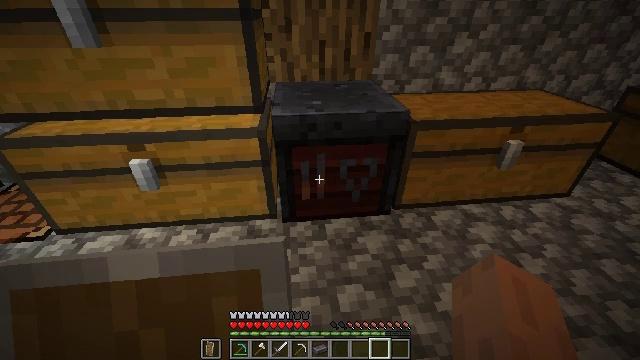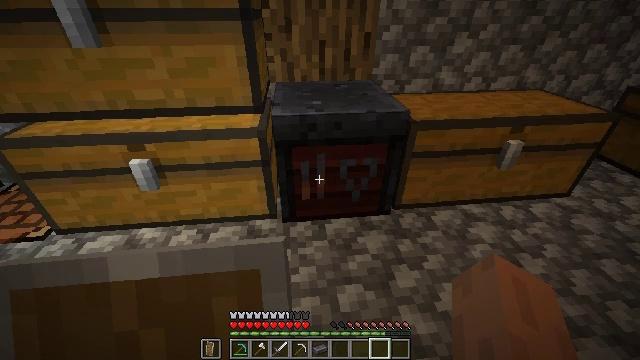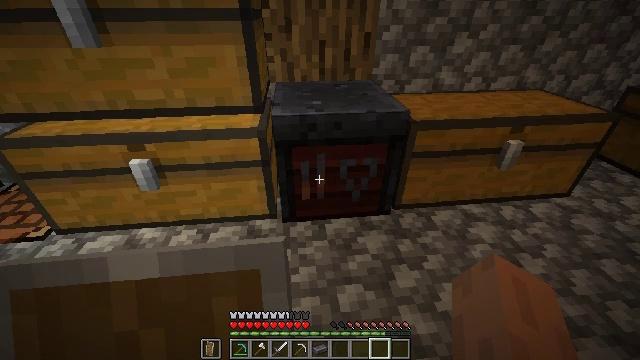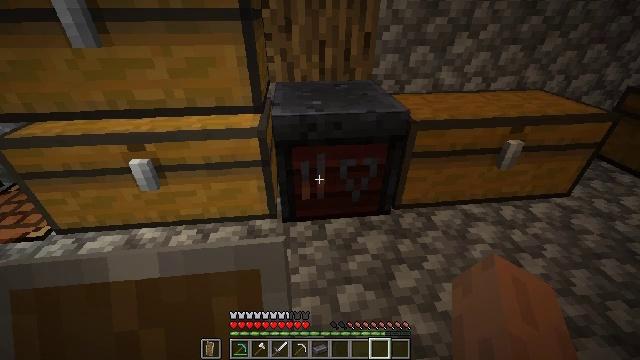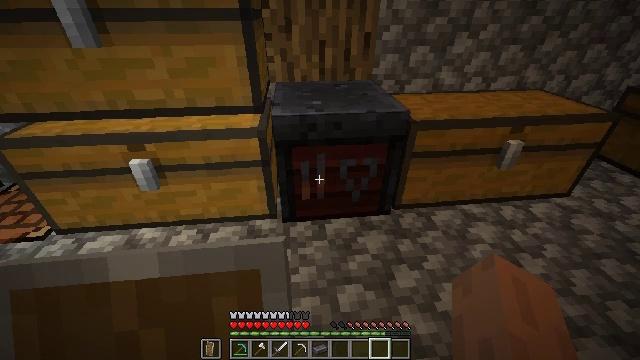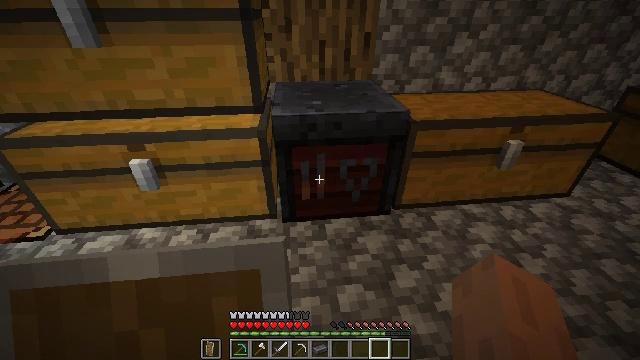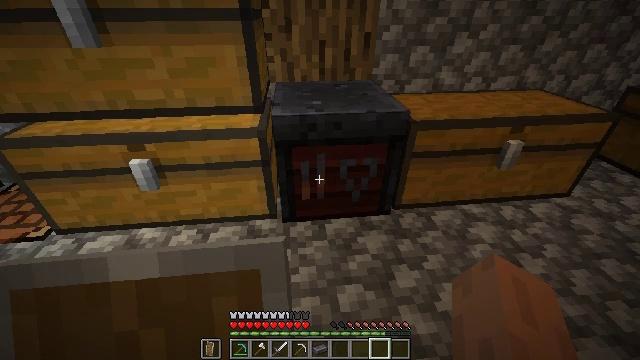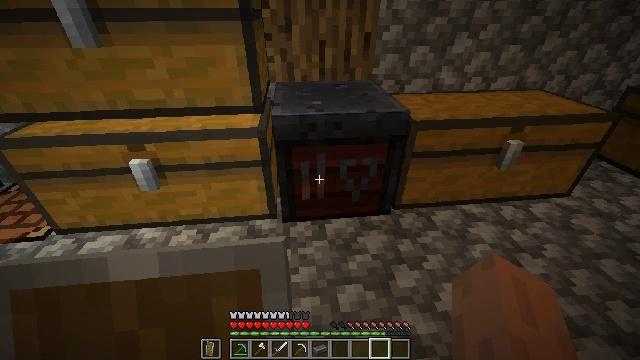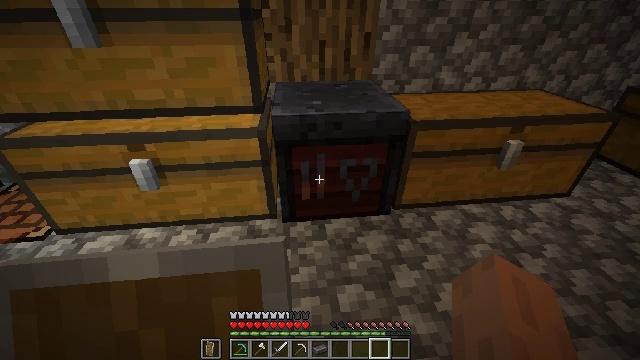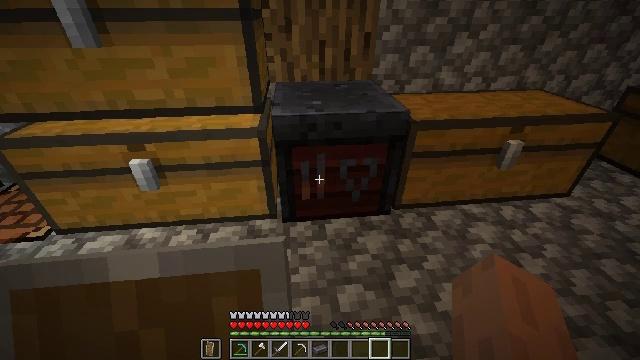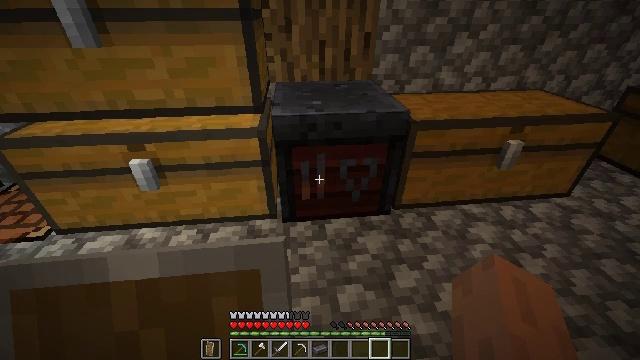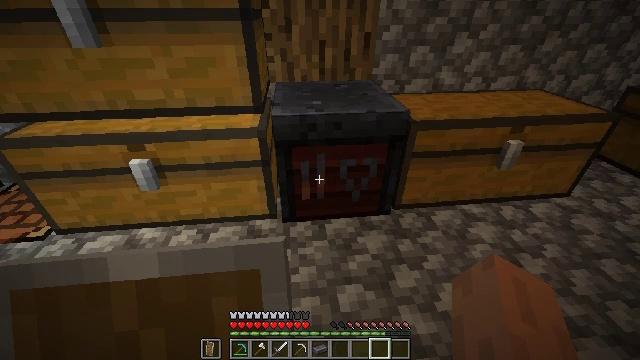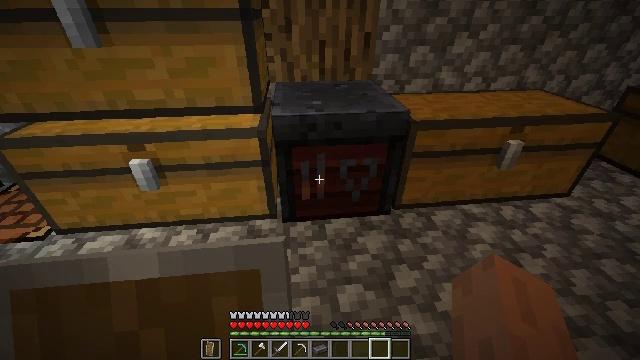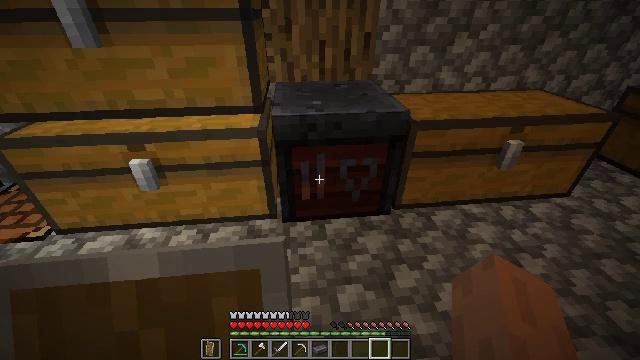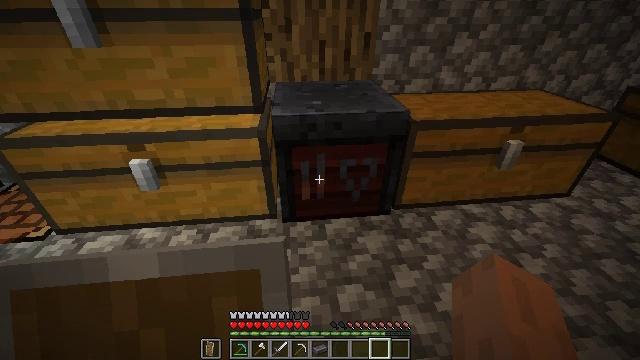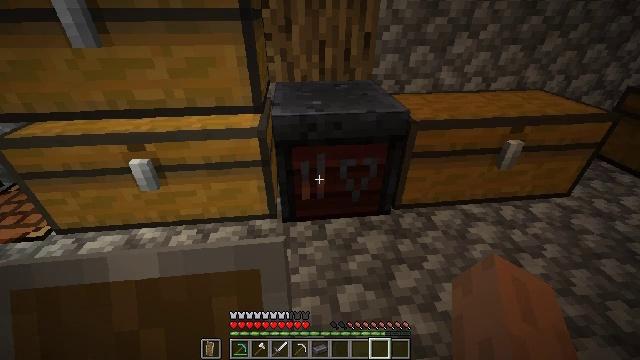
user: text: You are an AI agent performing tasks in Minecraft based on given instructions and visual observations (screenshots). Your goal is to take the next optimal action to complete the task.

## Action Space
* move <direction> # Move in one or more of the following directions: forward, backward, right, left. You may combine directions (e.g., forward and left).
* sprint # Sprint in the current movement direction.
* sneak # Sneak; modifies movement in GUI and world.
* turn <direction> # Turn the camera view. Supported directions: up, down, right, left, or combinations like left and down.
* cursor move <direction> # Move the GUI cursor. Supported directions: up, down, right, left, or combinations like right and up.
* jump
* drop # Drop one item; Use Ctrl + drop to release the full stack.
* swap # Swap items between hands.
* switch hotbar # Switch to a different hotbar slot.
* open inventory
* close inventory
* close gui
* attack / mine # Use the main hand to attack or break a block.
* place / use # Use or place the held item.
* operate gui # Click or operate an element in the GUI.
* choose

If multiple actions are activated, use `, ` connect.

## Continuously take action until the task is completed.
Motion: motion action
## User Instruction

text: craft item netherite pickaxe
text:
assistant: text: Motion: no_op
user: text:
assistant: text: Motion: no_op
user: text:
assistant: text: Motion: no_op
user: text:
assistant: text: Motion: no_op
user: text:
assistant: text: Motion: no_op
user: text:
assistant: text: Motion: no_op
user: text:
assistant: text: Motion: no_op
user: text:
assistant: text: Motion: no_op
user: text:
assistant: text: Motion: no_op
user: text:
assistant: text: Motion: no_op
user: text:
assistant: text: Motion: no_op
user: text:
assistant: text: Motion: no_op
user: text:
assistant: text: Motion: no_op
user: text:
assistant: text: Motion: no_op
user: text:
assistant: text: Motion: no_op
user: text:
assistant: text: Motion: no_op
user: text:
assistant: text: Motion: no_op
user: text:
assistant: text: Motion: no_op
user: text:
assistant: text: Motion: no_op
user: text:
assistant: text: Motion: no_op
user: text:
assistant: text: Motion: no_op
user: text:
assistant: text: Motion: no_op
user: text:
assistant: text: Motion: no_op
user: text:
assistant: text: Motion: no_op
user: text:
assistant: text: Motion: no_op
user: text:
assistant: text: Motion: no_op
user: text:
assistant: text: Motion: no_op
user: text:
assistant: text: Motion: no_op
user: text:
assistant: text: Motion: no_op
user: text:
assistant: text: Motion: no_op